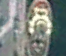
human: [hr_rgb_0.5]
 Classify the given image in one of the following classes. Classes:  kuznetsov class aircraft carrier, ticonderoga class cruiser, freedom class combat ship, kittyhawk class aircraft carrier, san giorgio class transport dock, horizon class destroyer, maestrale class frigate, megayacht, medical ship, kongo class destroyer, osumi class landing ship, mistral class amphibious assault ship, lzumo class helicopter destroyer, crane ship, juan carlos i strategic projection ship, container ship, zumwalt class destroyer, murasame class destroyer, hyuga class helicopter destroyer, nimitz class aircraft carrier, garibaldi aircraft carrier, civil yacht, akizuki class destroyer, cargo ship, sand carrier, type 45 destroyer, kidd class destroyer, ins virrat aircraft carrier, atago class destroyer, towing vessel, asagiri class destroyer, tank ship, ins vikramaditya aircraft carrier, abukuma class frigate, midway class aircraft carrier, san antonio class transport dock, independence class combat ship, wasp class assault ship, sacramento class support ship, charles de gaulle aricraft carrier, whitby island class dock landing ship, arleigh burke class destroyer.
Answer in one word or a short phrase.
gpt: Towing vessel